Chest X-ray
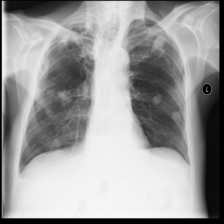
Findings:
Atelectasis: negative
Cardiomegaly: negative
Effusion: negative
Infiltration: negative
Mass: negative
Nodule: negative
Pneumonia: negative
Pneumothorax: negative
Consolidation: negative
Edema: negative
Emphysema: negative
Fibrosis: negative
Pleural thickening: negative
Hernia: negative